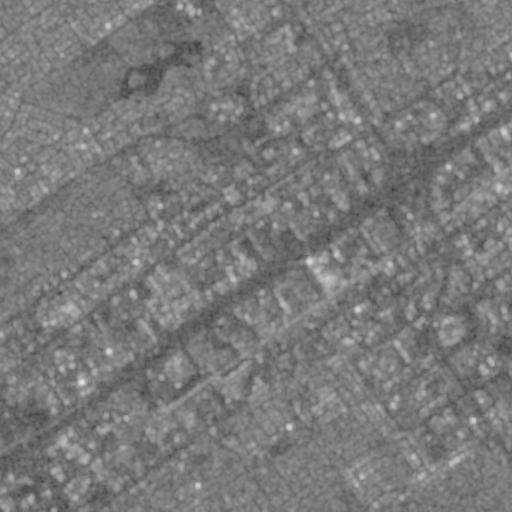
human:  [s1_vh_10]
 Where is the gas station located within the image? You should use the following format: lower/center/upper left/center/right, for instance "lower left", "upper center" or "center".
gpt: The gas station is located in the upper right of the image.
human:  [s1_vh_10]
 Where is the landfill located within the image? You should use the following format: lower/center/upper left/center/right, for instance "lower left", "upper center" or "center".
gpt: The landfill is located in the lower right of the image.
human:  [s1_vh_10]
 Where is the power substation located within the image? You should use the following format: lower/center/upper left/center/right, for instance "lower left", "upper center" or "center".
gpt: The power substation is located in the upper center of the image.
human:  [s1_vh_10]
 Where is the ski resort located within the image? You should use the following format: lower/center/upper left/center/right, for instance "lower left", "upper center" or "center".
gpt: The ski resort is located in the upper left of the image.
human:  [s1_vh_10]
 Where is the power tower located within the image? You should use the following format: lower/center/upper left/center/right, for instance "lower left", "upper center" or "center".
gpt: There is no power tower in the image.

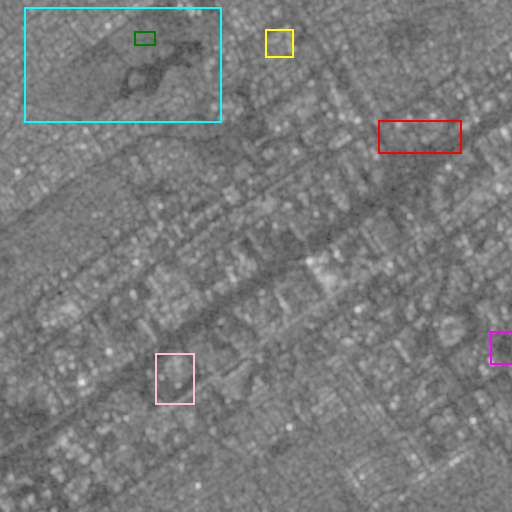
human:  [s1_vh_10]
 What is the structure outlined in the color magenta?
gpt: The structure outlined in magenta is a landfill.
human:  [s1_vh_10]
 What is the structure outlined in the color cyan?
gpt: The structure outlined in cyan is a park.
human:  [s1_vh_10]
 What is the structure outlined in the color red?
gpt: The structure outlined in red is a parking lot.
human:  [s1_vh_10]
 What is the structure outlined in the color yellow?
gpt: The structure outlined in yellow is a power substation.
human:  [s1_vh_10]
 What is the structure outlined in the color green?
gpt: The structure outlined in green is a ski resort.
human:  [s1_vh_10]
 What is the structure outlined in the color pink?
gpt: The structure outlined in pink is a building.
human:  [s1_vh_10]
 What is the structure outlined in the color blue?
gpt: There is no blue outline.